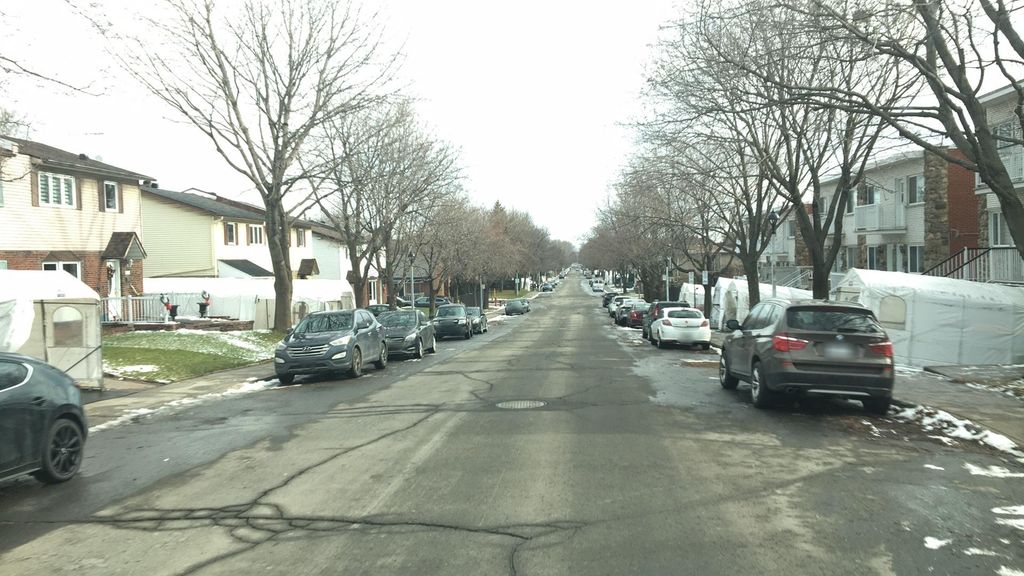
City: montreal